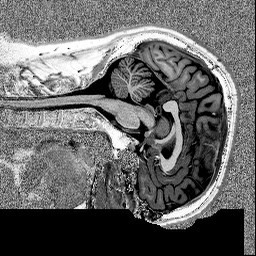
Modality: MP2RAGE
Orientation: sagittal
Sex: male